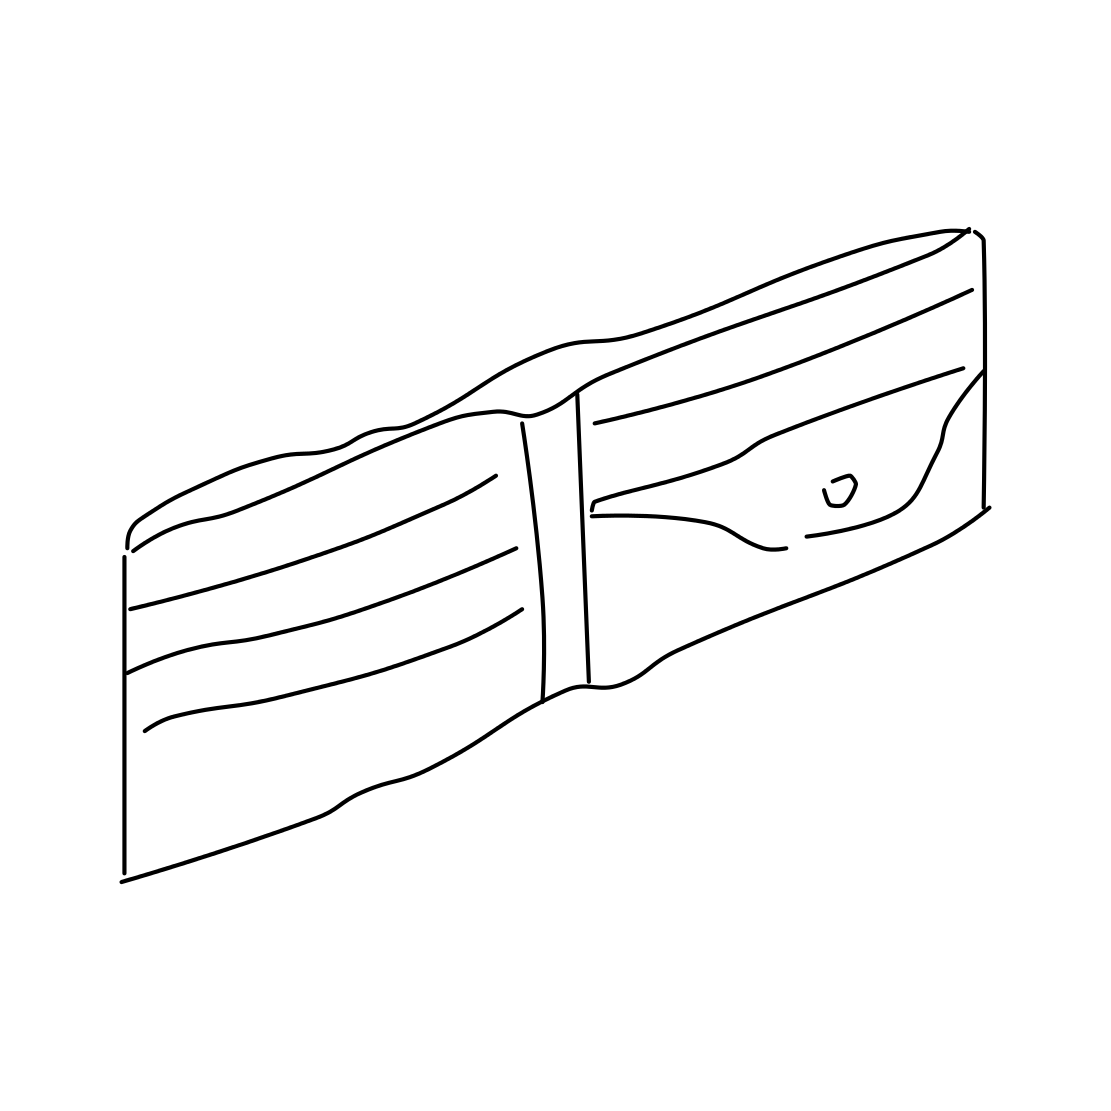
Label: purse